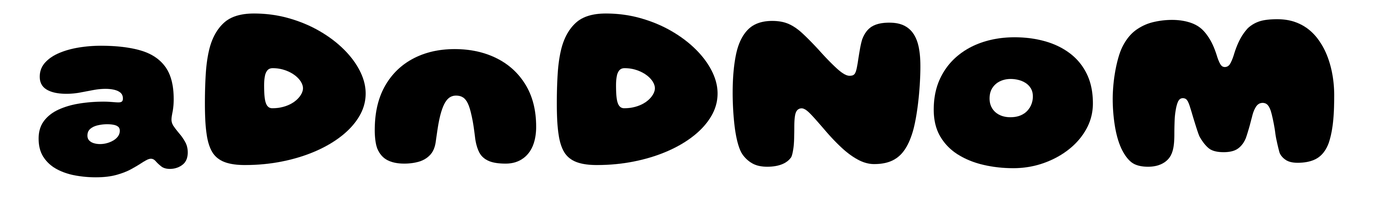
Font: Gluten_ExtraBold